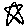
Label: star